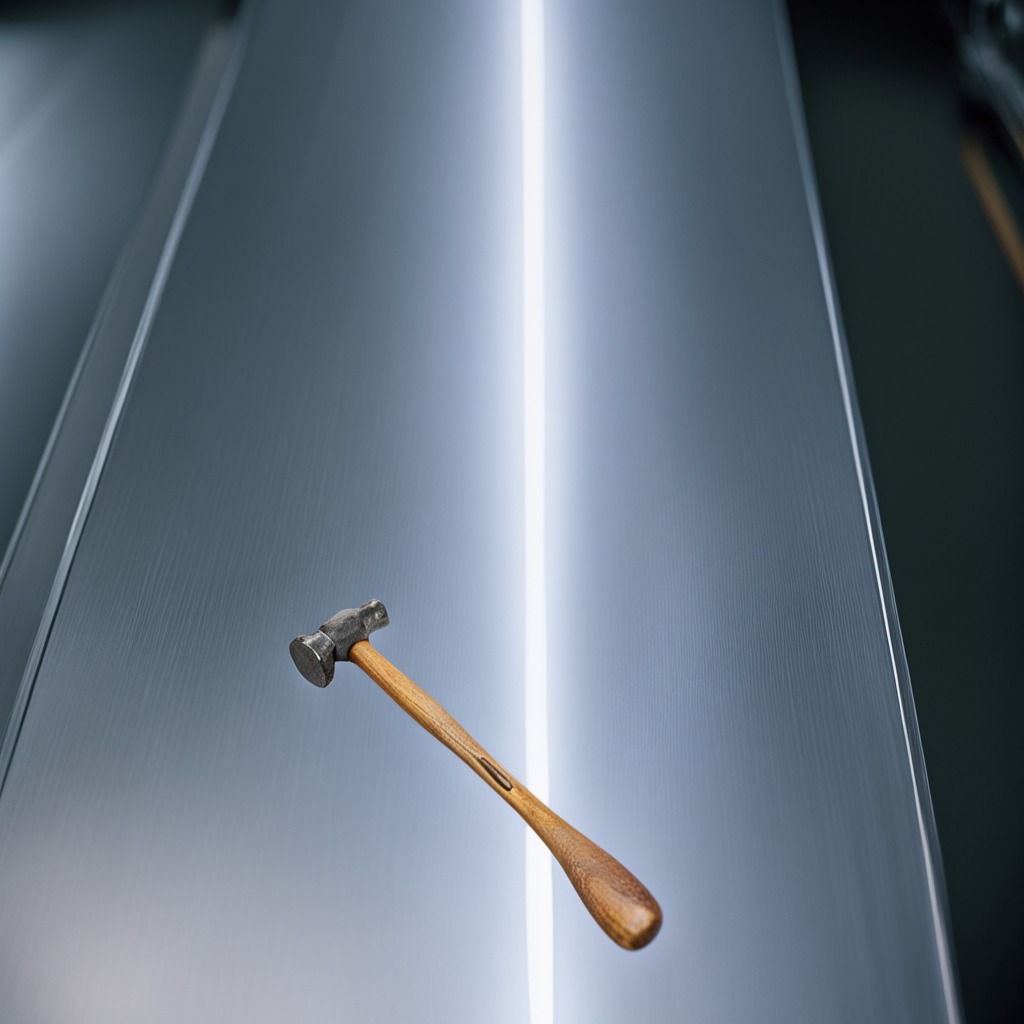
A hammer is lying on the metal table.